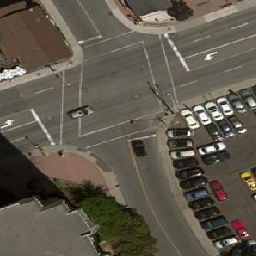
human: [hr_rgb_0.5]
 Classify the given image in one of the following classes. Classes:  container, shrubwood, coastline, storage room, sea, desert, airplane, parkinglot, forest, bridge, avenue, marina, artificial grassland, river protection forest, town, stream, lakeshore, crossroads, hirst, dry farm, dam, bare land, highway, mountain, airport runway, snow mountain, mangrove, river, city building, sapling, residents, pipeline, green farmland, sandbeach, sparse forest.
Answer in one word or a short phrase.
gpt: crossroads